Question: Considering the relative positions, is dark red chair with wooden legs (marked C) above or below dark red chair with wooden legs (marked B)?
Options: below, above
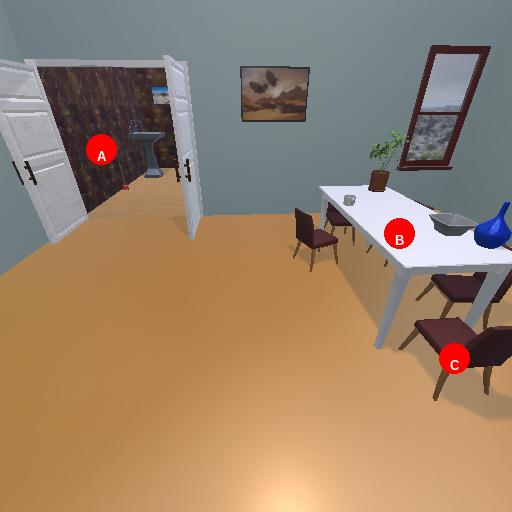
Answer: below